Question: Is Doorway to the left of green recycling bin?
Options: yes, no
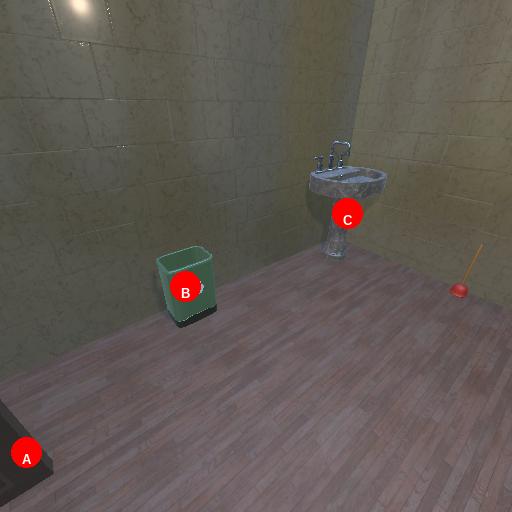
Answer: yes